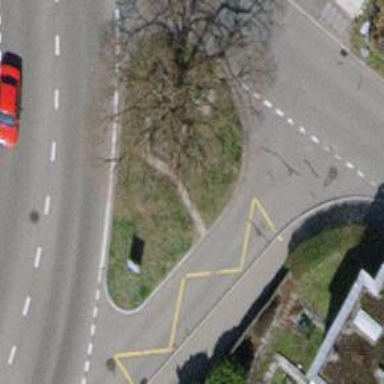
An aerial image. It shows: Public transport stop position.